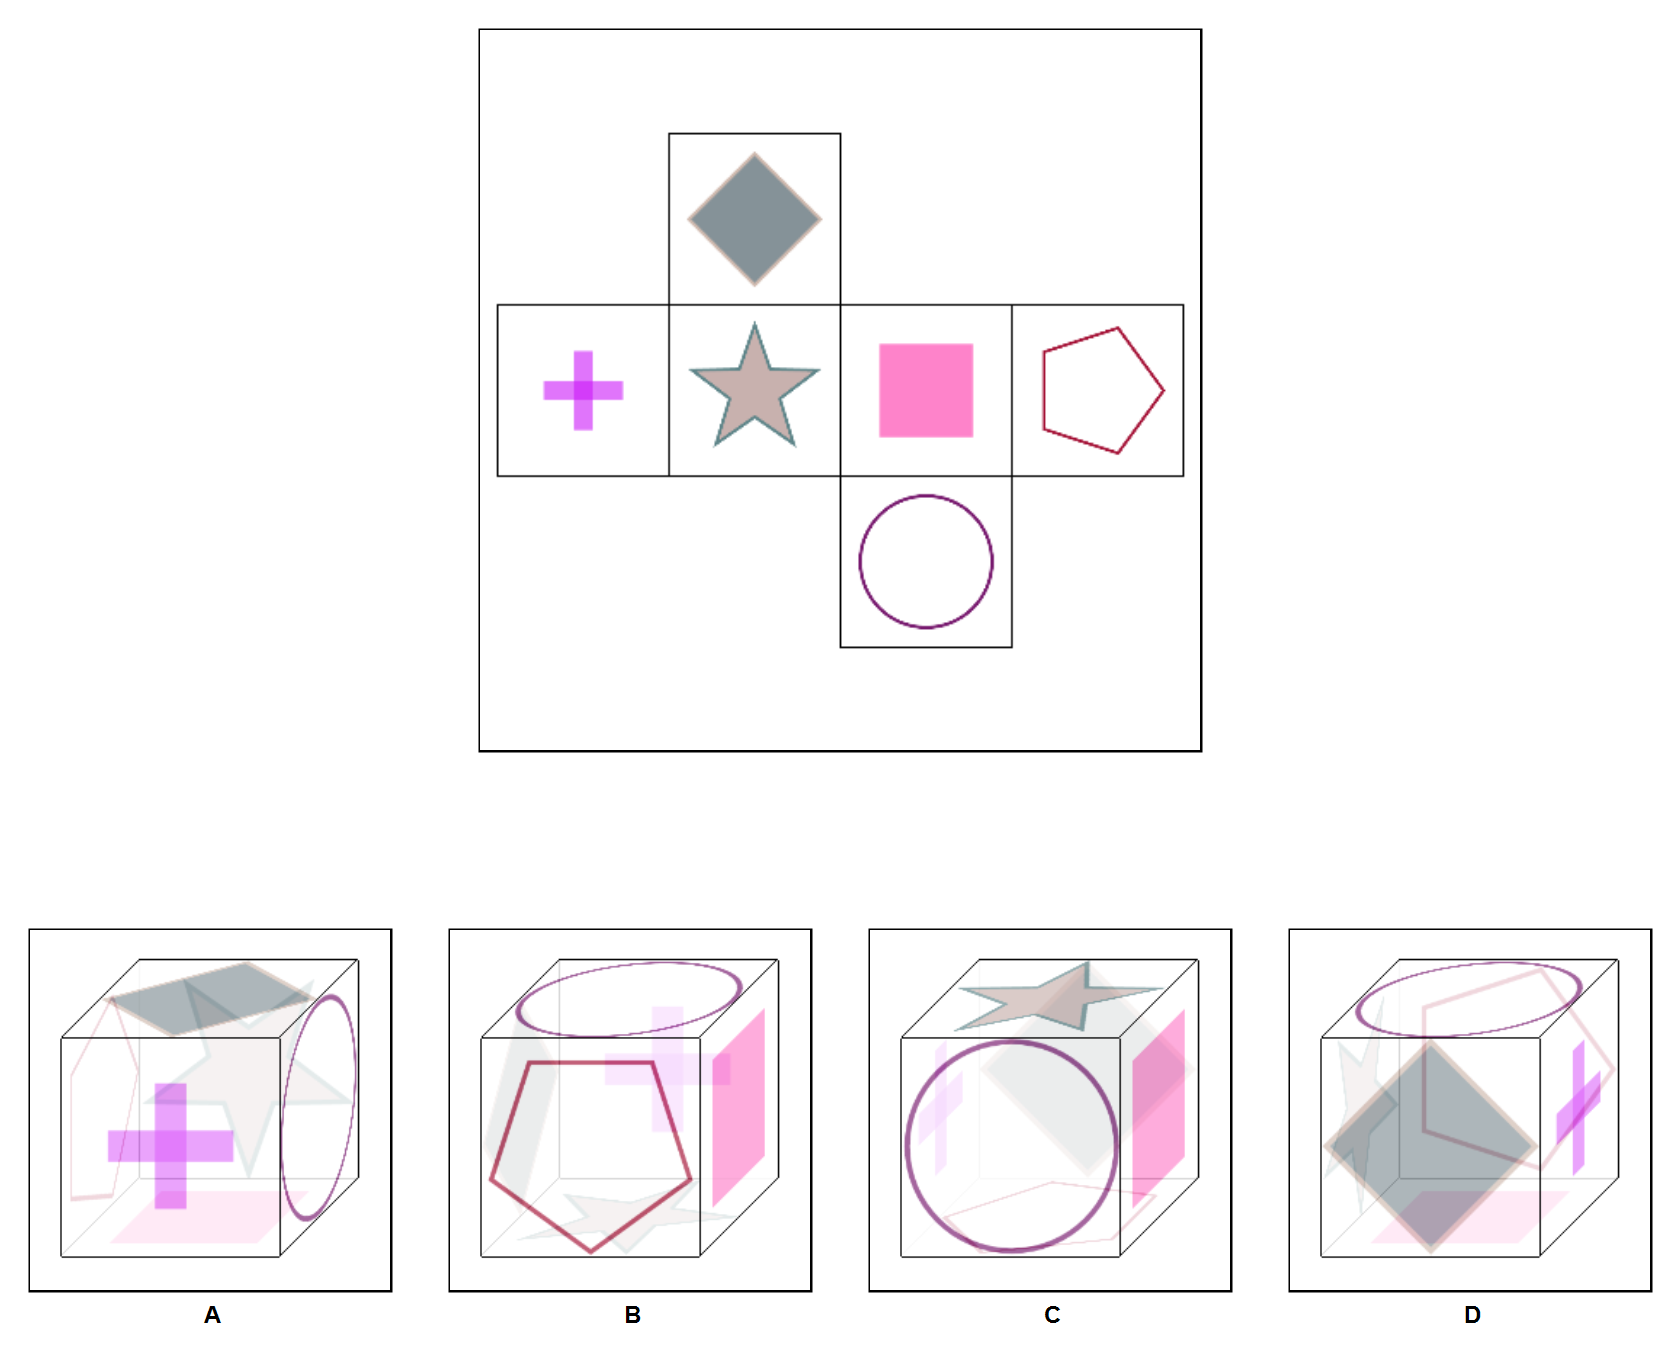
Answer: C